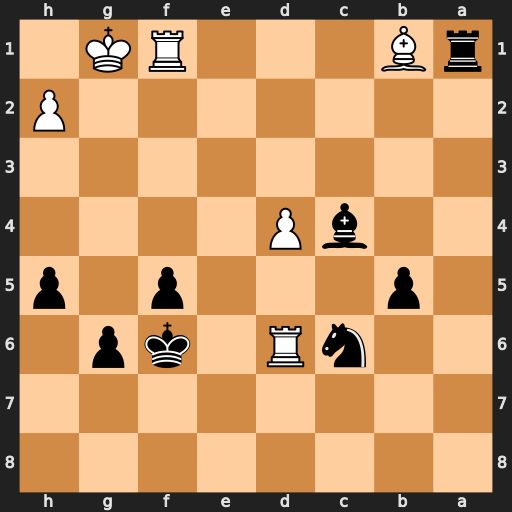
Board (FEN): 8/8/2nR1kp1/1p3p1p/2bP4/8/7P/rB3RK1
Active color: b
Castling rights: -
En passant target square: -
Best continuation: Ke7 Rxc6 Bxf1 Kxf1 Rxb1+